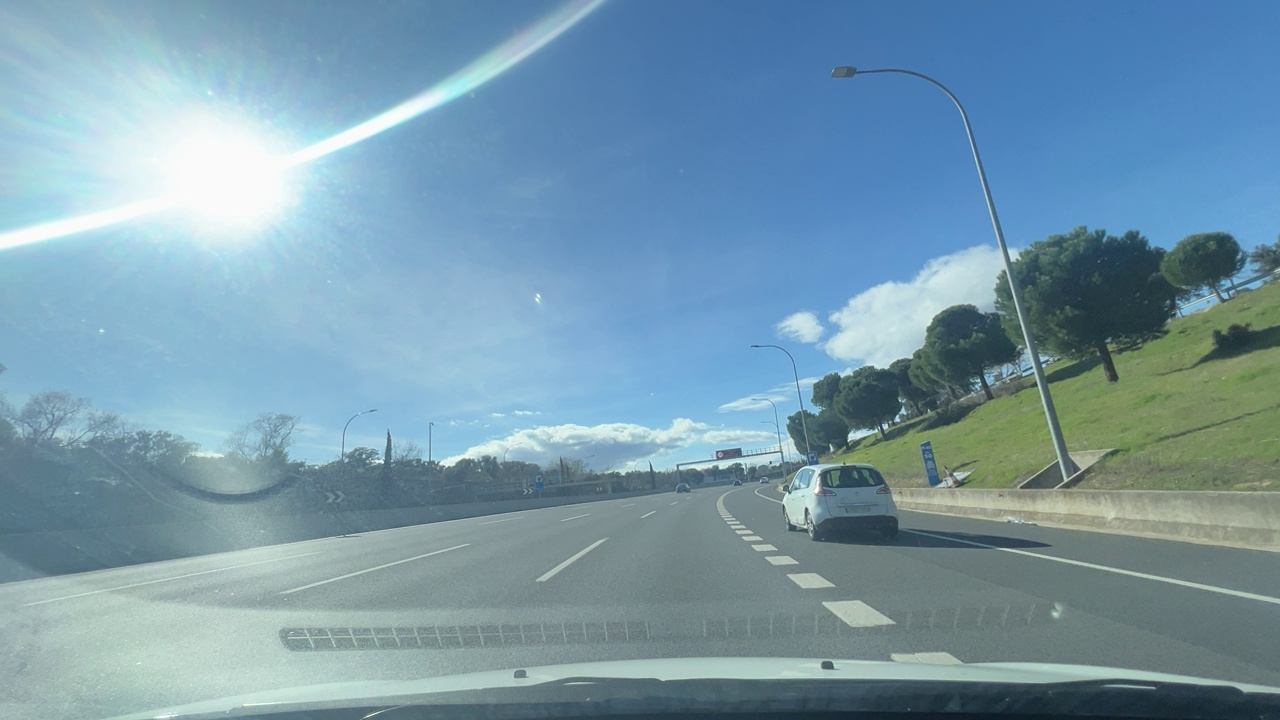
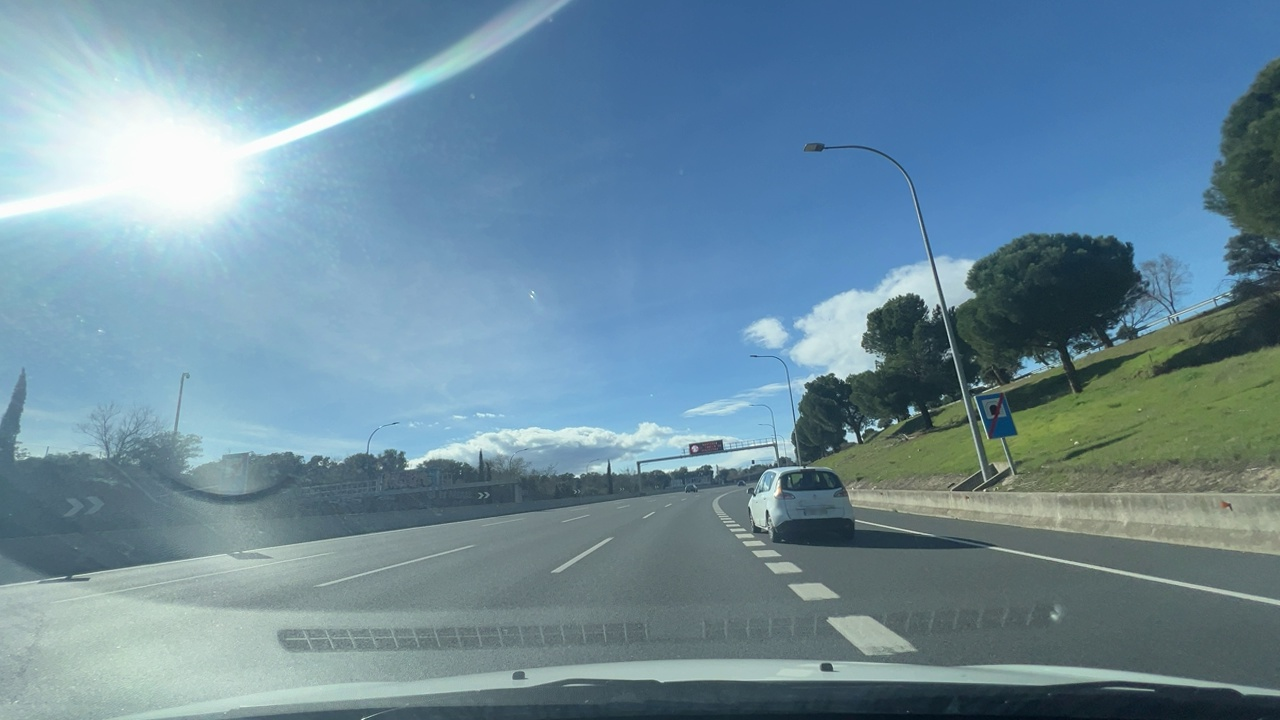
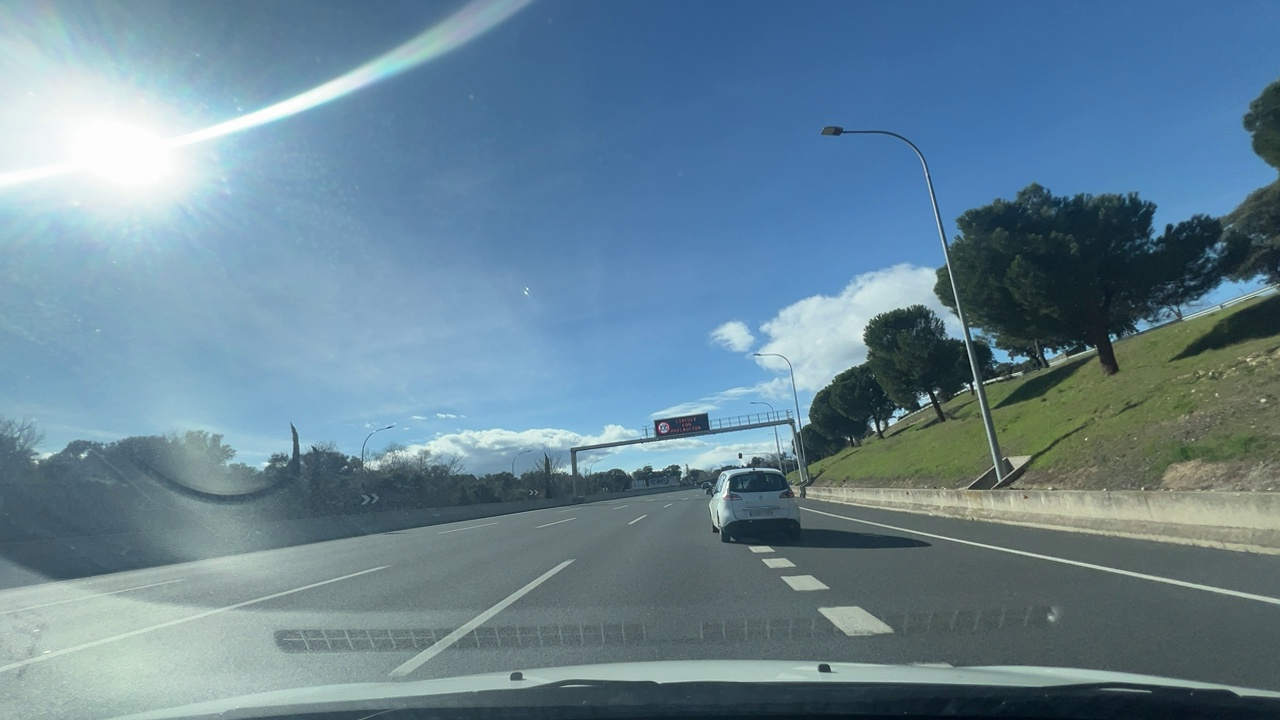
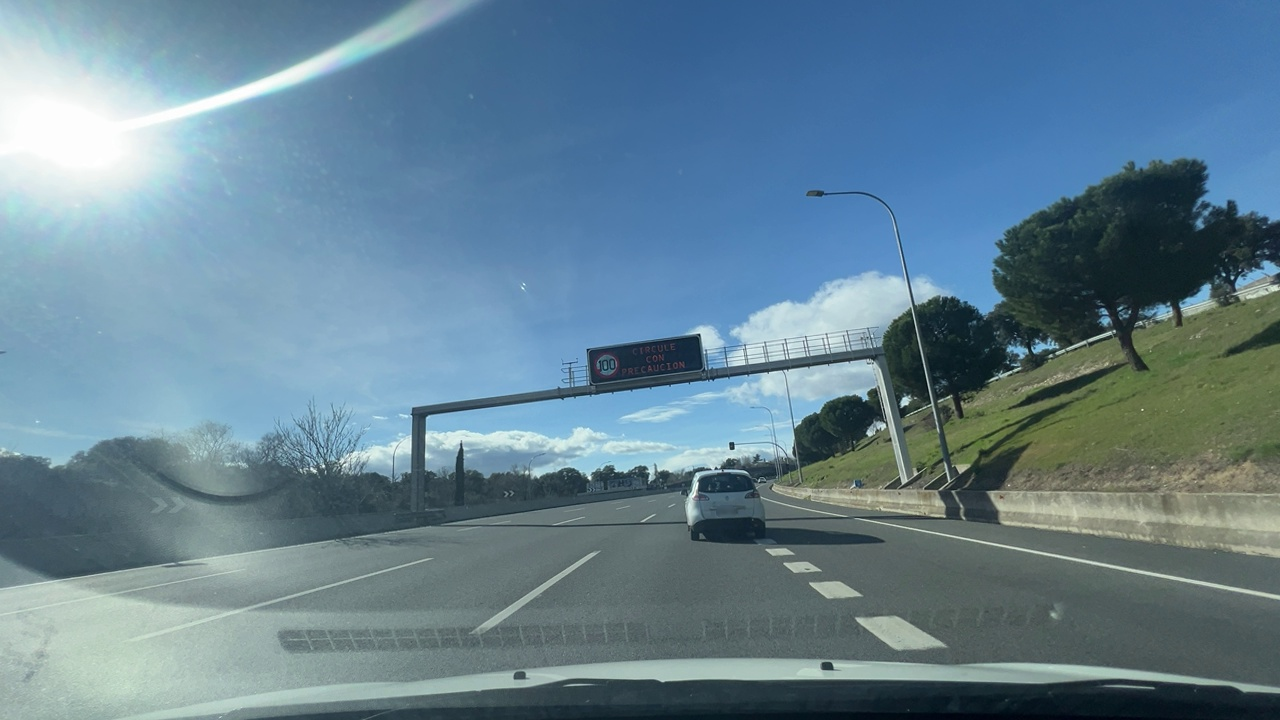
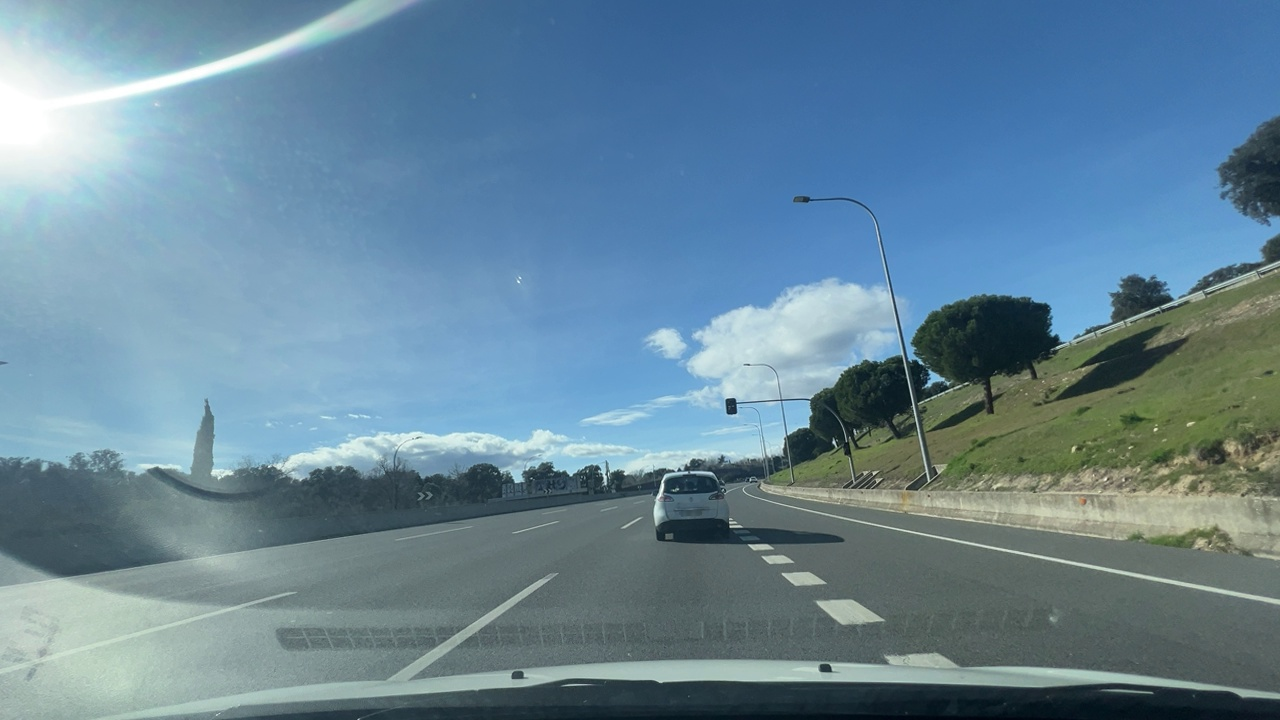
Situation: Cut in
Question: Is a vehicle from an adjacent lane moving into the ego lane?
Answer: Yes
Reasoning: A vehicle from the right is merging into the ego lane by crossing the acceleration lane markings

Situation: Cut in
Question: Has a vehicle merged into the ego lane directly ahead of the ego vehicle without any intermediate vehicle?
Answer: Yes
Reasoning: The vehicle has merged into the ego lane without any vehicle in between

Situation: Cut in
Question: Is the ego vehicle currently inside a roundabout?
Answer: No
Reasoning: There is no central island visible, the cars are travelling in a highway

Situation: Cut in
Question: Is the ego vehicle currently within an intersection?
Answer: No
Reasoning: No intersection visible ahead as there is no lane marking interruptions

Situation: Cut in
Question: Is any vehicle partially overlapping the lane boundary markings of the ego lane?
Answer: No
Reasoning: No vehicle is positioned partially over the dashed line, just the merging car overlapping temporary to complete the merge operation